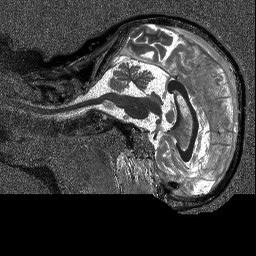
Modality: T1map
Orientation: sagittal
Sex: female